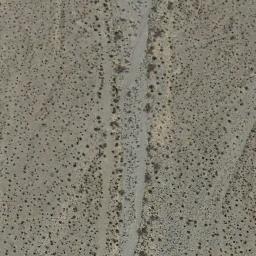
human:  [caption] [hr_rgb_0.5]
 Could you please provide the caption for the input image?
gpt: Chaparral is evenly distributed on the sand .

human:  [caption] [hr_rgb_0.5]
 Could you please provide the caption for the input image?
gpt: Many traces of cars driving in this desert can be seen .

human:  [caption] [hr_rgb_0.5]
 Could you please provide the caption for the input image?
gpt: There are many bushes make up the chaparral in the bare land .

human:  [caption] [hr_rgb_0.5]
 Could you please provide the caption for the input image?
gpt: A lot of dense chaparrals grow in the desert and the dry river channel beside .

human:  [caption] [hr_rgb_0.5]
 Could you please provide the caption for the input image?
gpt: The chaparral is not evenly distributed .